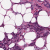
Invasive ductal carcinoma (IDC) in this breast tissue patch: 1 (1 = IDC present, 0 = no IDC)